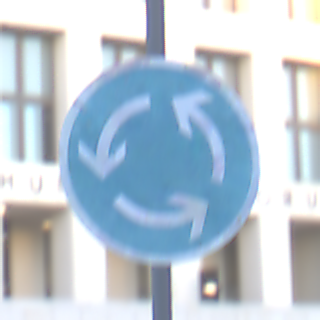
Verkehrszeichen: Kreisverkehr
Umgebung: Outdoor, Urban
Tageszeit: SunriseSunset
Wetter: Clear
Licht: Natural
Jahreszeit: NotSpecified
Kontrast: LowContrast